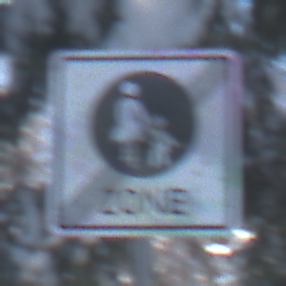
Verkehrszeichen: EndeFussgaengerzone
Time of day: MorningAfternoon
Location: Outdoor (Nature)
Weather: Clear
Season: Winter
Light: Natural